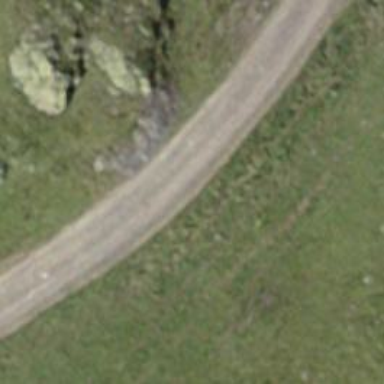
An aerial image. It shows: Ground path with excellent trail visibility.